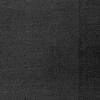
Atmospheric dust classification: dusty